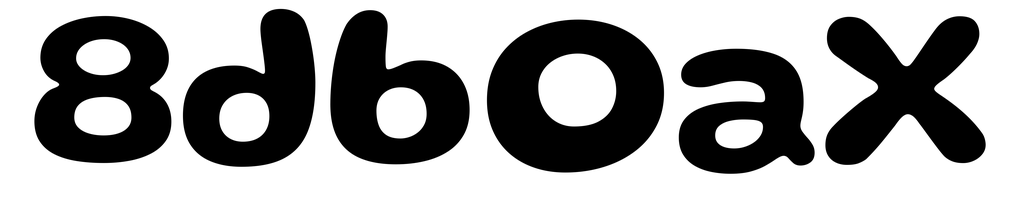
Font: Gluten_SemiBold